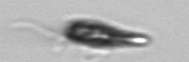
Label: Euglena